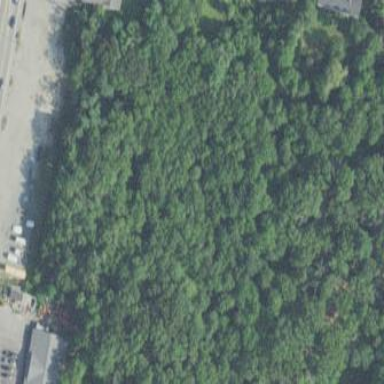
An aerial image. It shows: Mixed woodland area with various types of leaves.